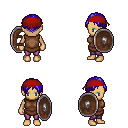
a pixel art fantasy rpg character, female body template, human, tanned skin, brown tunic, magenta pants, blue parted hairstyle, red bandana, shield, four views (front, back, left, right), 2x2 character sprite sheet, small pixel art, hard edges, no anti-aliasing